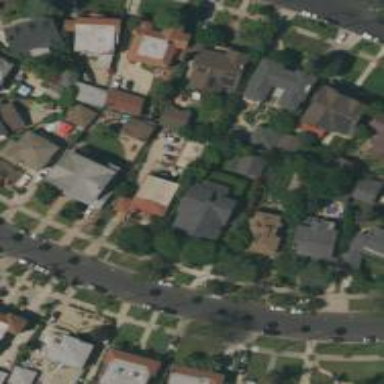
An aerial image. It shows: Neighborhood.